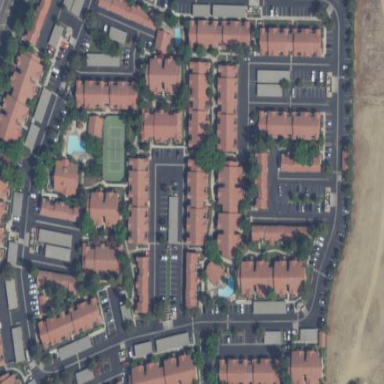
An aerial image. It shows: Residential area with apartments.